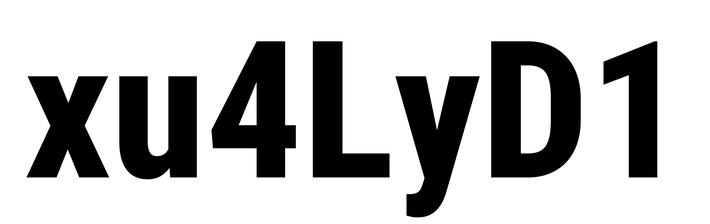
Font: Roboto_Condensed_ExtraBold